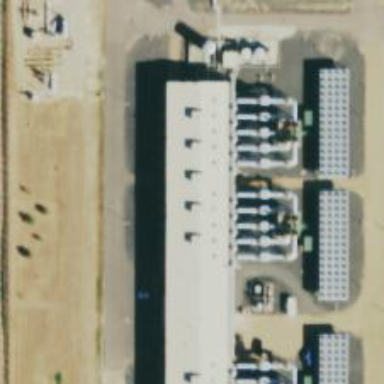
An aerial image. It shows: Gas-powered generator.